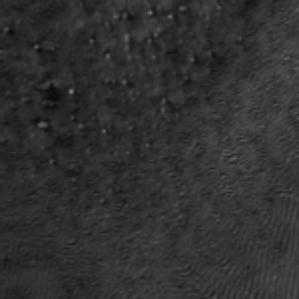
Label: frost